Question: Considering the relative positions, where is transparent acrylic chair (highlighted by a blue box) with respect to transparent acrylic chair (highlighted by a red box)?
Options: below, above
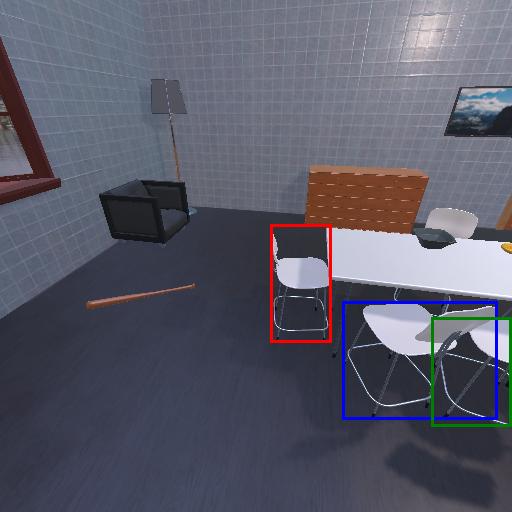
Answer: below